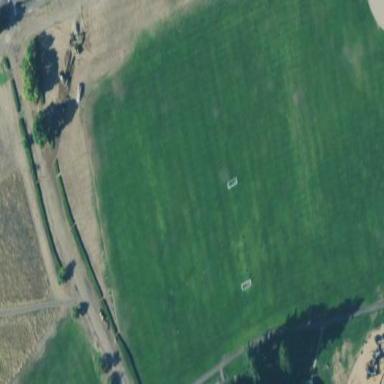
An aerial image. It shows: Soccer pitch for leisure land activities.